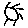
Label: sun